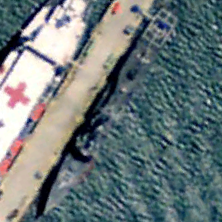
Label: cruiser